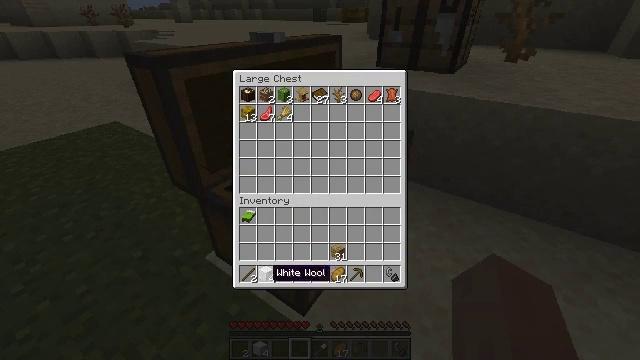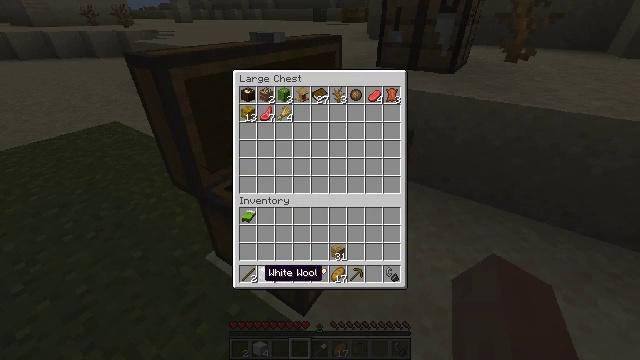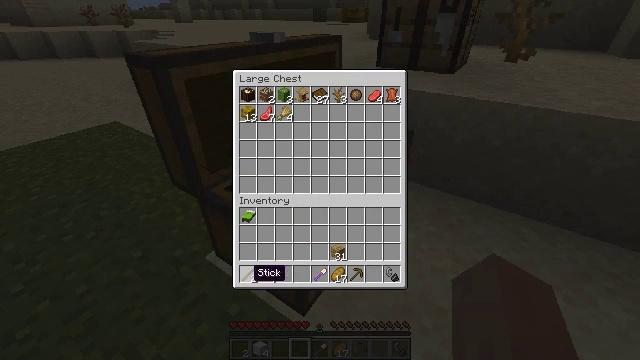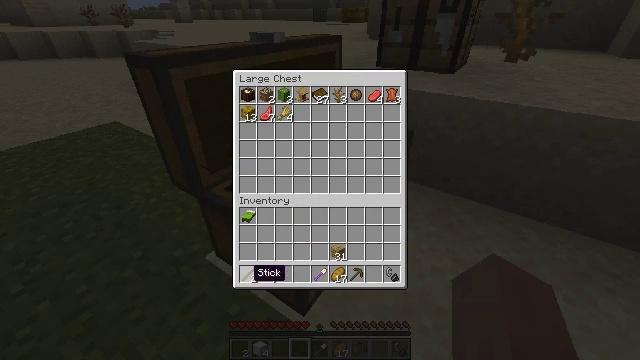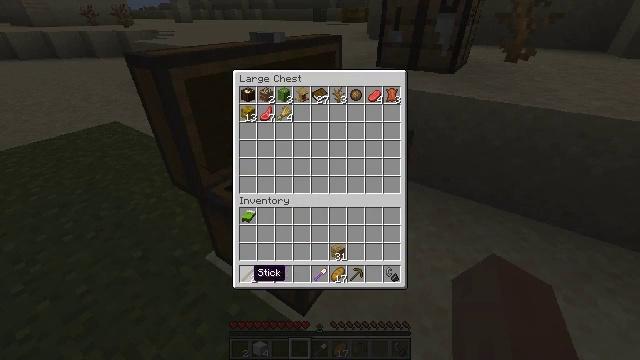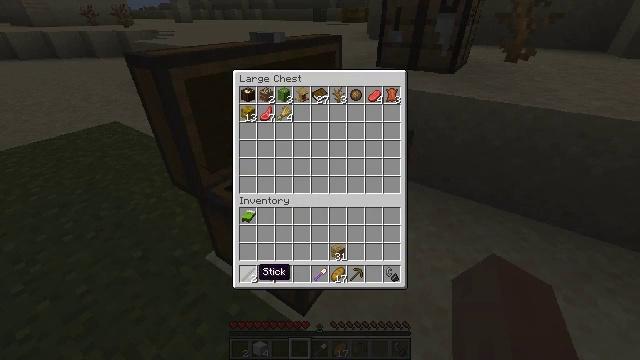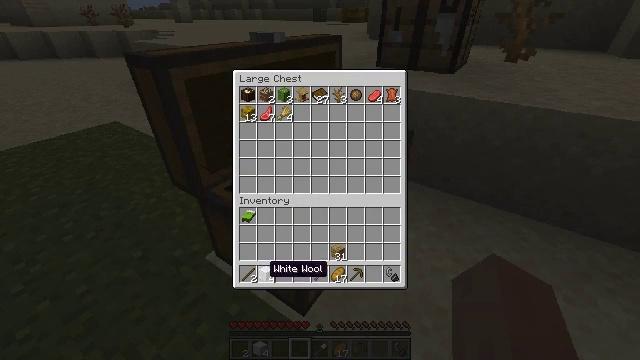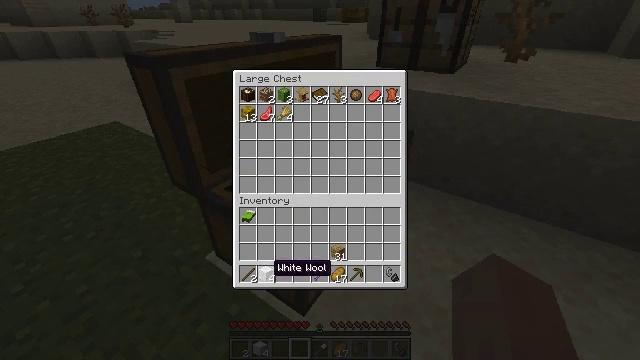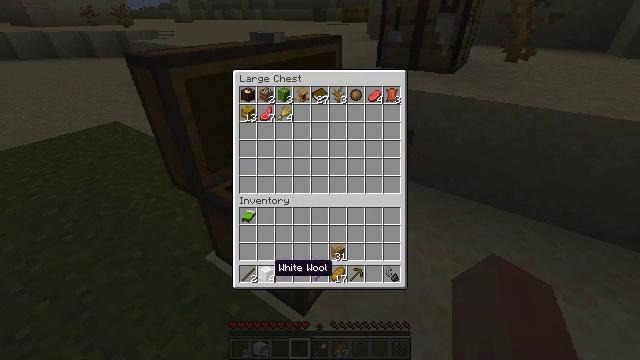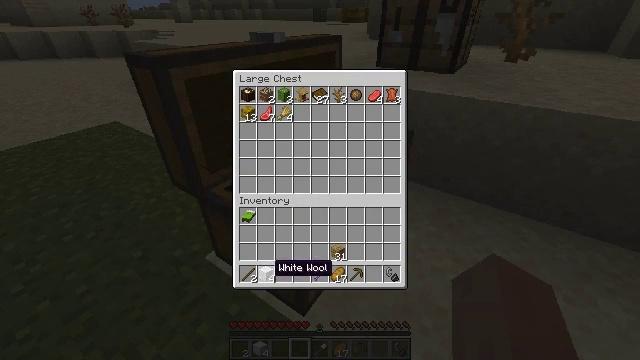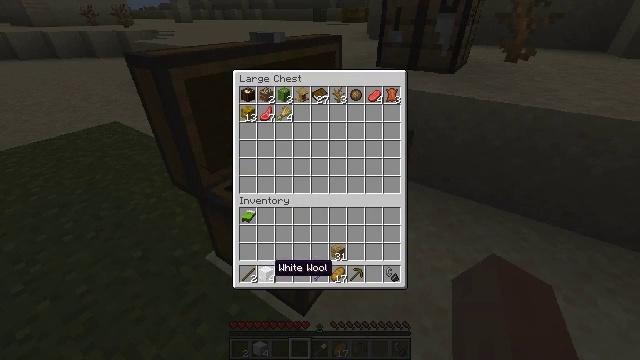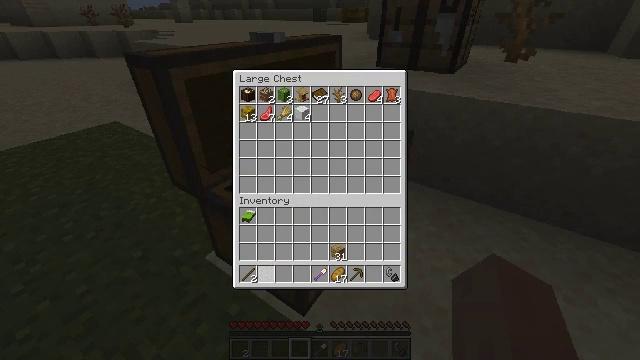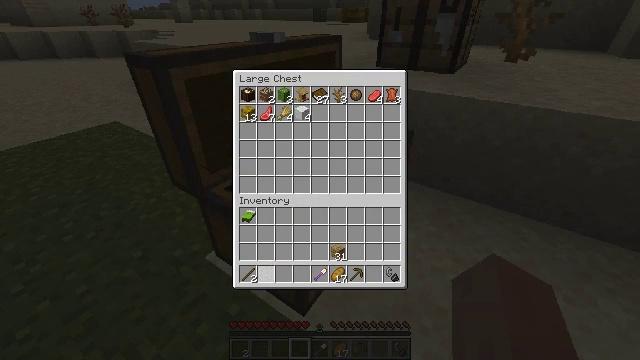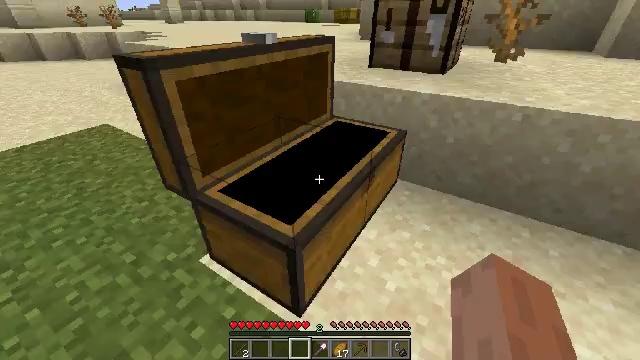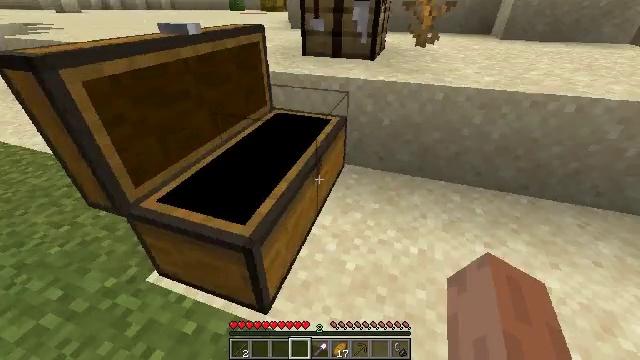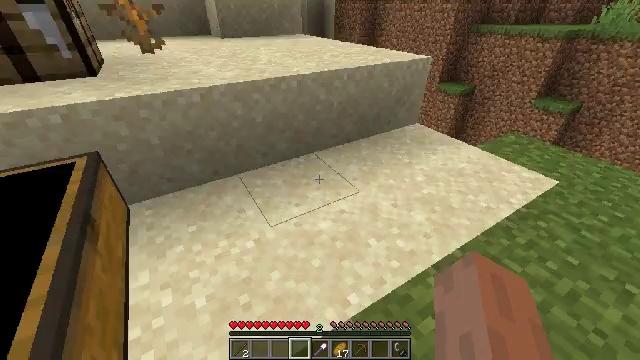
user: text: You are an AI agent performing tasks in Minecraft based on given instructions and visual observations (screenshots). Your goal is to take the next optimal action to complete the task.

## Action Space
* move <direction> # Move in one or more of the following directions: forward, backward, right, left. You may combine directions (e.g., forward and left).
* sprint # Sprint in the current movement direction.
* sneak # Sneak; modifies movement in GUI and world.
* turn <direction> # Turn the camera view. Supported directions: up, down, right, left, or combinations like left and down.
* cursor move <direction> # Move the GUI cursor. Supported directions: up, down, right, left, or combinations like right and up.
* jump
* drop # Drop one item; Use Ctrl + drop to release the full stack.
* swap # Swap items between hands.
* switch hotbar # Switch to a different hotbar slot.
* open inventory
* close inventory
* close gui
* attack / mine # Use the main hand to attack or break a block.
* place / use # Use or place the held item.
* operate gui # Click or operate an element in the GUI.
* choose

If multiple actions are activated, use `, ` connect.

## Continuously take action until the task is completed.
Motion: motion action
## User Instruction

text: Break the grass block.
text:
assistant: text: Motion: sneak, cursor move left
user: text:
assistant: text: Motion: sneak, cursor move left
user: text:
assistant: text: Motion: sneak
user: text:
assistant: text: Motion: sneak
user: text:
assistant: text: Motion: sneak
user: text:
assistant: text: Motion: sneak, cursor move right
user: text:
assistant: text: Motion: sneak
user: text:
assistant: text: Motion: sneak
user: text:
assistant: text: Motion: sneak
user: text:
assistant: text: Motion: sneak
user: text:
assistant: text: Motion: sneak, choose
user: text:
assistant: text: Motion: sneak, choose
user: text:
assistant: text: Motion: sneak
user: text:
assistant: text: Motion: sneak
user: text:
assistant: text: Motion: cursor move right
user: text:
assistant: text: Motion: turn right and down, close gui
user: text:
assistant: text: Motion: turn right, open inventory
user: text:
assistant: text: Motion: move forward, turn right and up
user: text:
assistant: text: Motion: move forward, turn right and up
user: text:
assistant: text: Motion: move forward, turn right and up
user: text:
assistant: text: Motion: move forward and move right, turn right
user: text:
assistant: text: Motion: move forward and move right, turn right
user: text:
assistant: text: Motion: move forward and move right, turn right
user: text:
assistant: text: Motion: move forward and move right
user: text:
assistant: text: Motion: move forward and move right
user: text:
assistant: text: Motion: move forward and move right
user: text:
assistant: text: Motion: move forward, turn left
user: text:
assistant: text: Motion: move forward, turn left and down
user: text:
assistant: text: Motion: move forward, turn left and down
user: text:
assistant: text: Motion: move forward, turn left and down